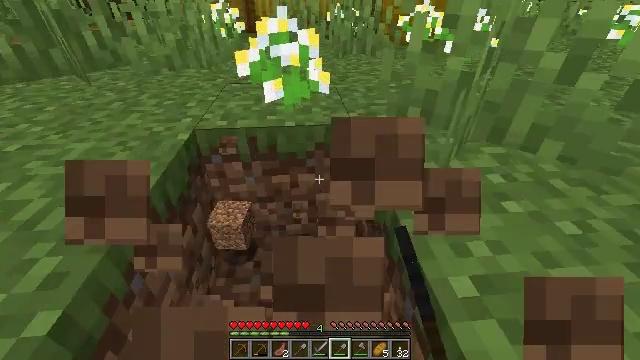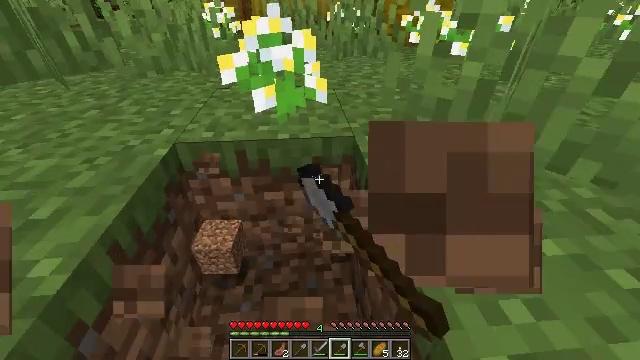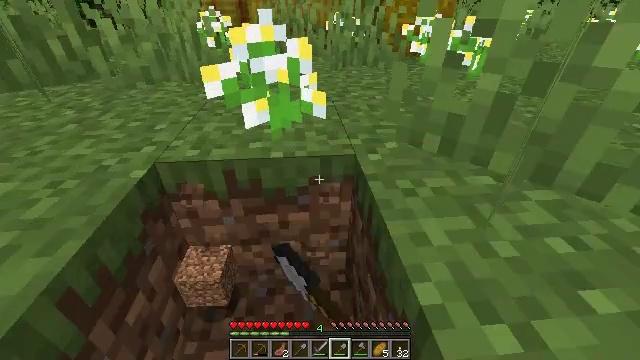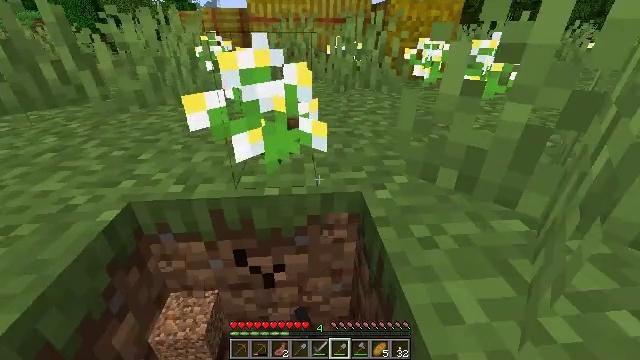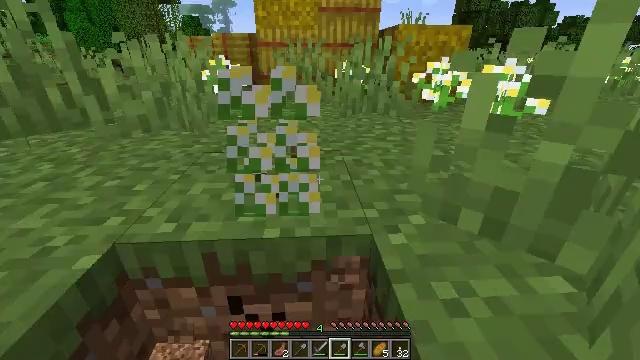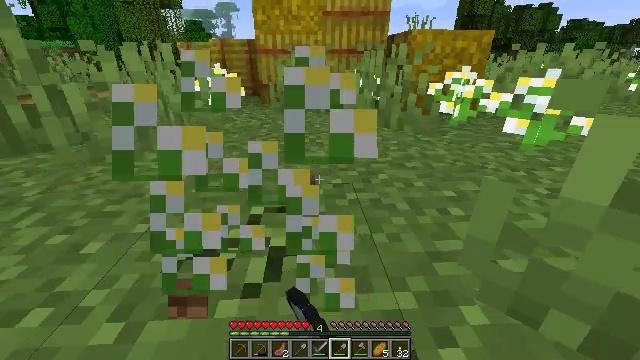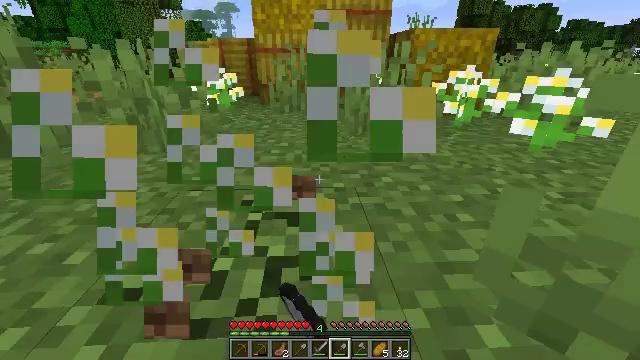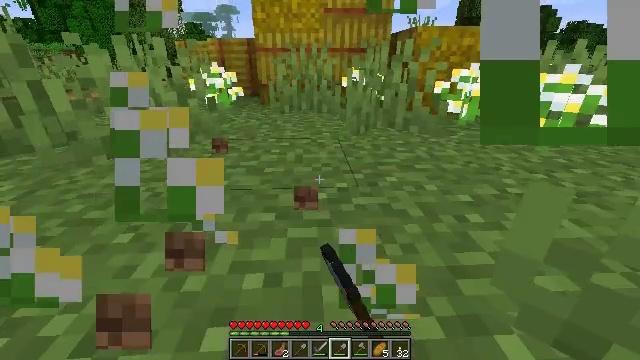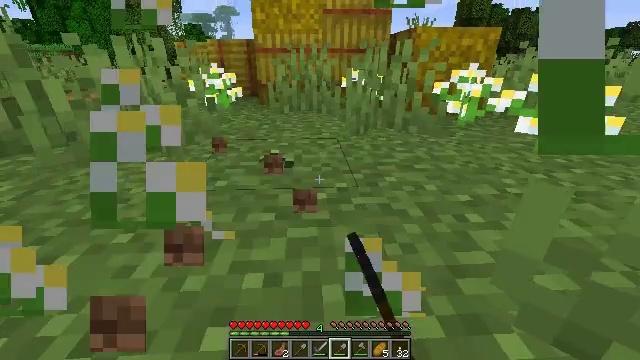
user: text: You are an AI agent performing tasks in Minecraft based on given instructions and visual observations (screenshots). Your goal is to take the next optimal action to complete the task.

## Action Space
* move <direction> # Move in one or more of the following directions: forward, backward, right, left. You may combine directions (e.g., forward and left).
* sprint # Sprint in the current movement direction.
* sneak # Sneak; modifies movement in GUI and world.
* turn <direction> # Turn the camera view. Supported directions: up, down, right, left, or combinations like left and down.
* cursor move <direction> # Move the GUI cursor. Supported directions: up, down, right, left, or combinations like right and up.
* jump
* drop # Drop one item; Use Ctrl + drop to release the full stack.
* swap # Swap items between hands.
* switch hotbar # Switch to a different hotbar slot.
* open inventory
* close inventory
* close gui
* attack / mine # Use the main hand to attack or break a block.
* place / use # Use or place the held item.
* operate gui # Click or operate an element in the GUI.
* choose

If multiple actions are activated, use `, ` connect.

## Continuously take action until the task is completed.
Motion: motion action
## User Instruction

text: Get an azure bluet to use in crafting.
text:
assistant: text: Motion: move forward, attack / mine
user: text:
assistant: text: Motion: move forward, turn up, attack / mine
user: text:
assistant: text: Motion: move forward, turn up, attack / mine
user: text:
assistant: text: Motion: move forward, turn left and up, attack / mine
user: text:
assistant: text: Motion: move forward, attack / mine
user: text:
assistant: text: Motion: move forward, attack / mine
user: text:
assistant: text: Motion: move forward, attack / mine
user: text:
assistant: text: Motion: move forward, attack / mine
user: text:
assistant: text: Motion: attack / mine